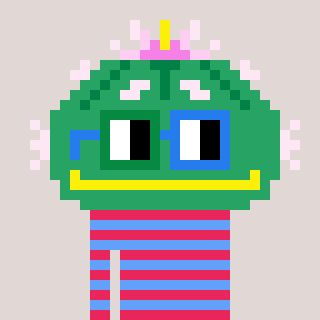
a pixel art character with square green and blue glasses, a peyote-shaped head and a blue-colored body on a warm background